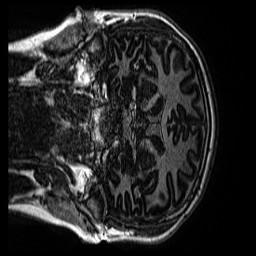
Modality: MP2RAGE
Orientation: coronal
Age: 13
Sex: female
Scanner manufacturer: siemens
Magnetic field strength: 3 T
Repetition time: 4 s
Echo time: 0.00299 s